Question: How do I plot tick marks inside of a lattice plot, opposed to the outside. "tcl = 0.5" seems to work for a normal plot; however not for my lattice dotplot.
Example of what I'd like to replicate in Lattice:

Thanks!
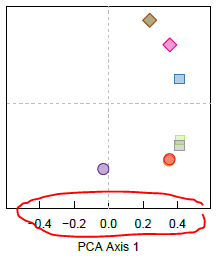
Answer: Tick length is controlled by the 'tck=' argument, which needs to be passed in to higher-level plotting functions via their 'scales=' argument. Setting 'tck=0' suppresses drawing of the ticks, while setting it to a negative number causes ticks to be drawn inside of the plot:
'''
library(lattice)
xyplot(1:10 ~ 1:10,
scales = list(y = list(tck=0),
x = list(tck=c(-1, 0))))
'''